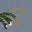
Label: 2